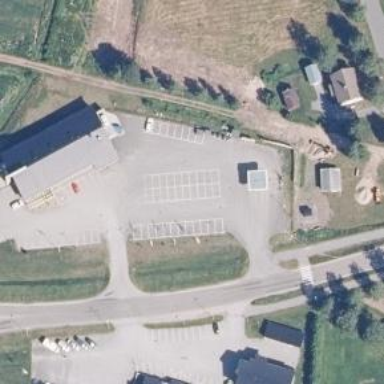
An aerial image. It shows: Convenience shop.